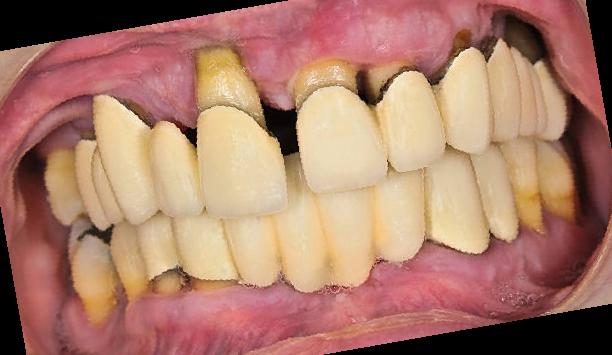
Condition: Gingivitis